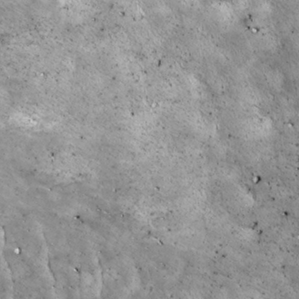
Label: non_frost